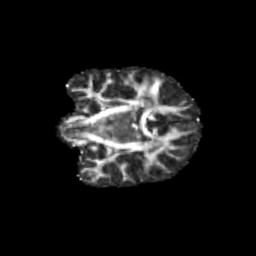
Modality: FA
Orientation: coronal
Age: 10
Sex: female
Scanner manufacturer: siemens
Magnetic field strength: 3 T
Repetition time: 3.8 s
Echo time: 0.07 s